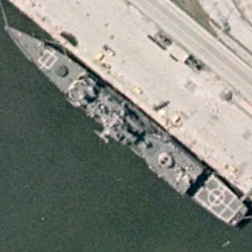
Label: cruiser